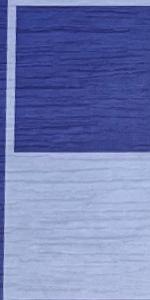
Label: Empty